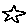
Label: star